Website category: sports
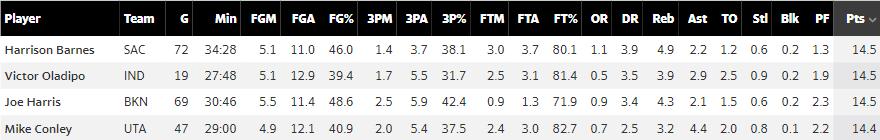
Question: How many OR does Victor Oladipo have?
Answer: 0.5

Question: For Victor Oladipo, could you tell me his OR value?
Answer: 0.5

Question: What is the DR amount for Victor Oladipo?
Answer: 3.5

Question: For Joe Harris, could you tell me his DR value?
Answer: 3.4

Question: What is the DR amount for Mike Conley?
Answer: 2.5

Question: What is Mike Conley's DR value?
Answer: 2.5

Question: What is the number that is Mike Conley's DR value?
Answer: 2.5

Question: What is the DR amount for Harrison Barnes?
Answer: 3.9

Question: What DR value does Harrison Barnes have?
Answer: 3.9

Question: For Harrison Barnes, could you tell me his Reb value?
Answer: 4.9

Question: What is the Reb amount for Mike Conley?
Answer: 3.2

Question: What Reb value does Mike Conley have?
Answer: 3.2

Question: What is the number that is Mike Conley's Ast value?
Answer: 4.4

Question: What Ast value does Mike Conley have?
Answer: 4.4

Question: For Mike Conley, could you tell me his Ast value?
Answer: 4.4

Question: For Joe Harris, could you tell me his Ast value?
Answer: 2.1

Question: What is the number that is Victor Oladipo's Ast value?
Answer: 2.9

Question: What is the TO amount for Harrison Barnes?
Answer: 1.2

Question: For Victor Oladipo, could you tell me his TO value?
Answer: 2.5

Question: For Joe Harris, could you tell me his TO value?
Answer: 1.5

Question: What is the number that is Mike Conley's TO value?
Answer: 2.0

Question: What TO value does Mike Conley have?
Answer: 2.0

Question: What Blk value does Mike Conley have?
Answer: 0.1

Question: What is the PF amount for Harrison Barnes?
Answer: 1.3

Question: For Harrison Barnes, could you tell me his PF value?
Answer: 1.3

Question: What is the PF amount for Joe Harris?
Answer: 2.3

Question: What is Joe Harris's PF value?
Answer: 2.3

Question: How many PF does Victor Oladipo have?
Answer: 1.9

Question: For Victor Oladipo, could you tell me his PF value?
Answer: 1.9

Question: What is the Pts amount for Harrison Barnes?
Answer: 14.5

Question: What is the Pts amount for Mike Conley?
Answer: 14.4